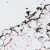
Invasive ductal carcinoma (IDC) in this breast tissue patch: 0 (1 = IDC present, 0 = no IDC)